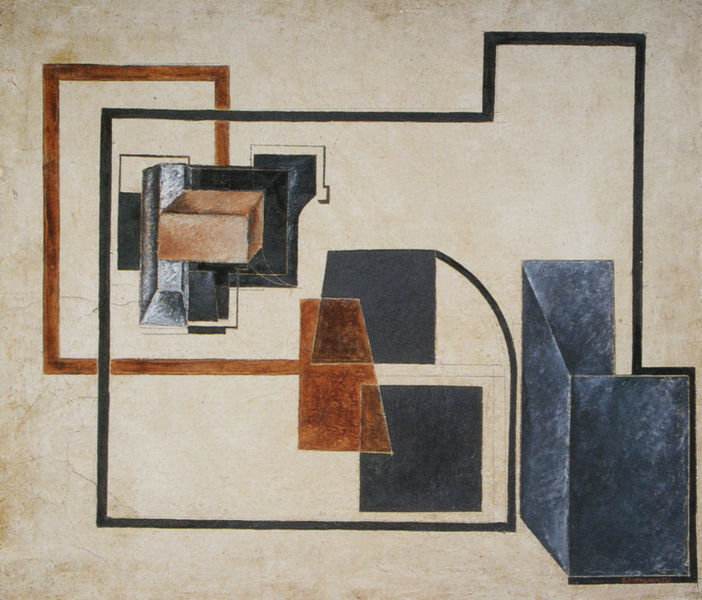
Titel: Malerische Konstruktion
Künstler: Valentin Justizkij
Standort: Saratow
Institution: Staatliches Kunstmuseum
Schlagwörter: blau, körper, schatten, komposition, braun, grau, schwarz, weiss, flächig, moderne, russland, abstrakt, fläche, flächen, farbe, formen, linien, eckig, rechteck, kontur, form, plastisch, würfel, geometrisch, geometrie, quadrat, konstruktivismus, trapeze, blaul, fläcke, rechteck4e